Field crop: maize
Growth stage: 2
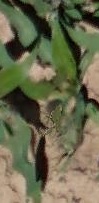
Species: maize